Question: I am trying to use google+ api, and i had to modify the sample authentification example to fit my needs like this:
'''
<script src="https://apis.google.com/js/client.js"></script>
'''
Instead of this:
'''
<script src="https://apis.google.com/js/client.js?onload=handleClientLoad"></script>
'''
Basically removed the onload parameter, and placed all the functionality on dom ready.
Here is the problem which i just don't understand:
Code:
'''
console.log(gapi);
console.log(gapi.client);
$.each(gapi, function(){
console.log(this);
});
gapi.client.setApiKey(this.options.apiKey);
'''
Output:

So, my question basically is:
Why at console.log(gapi) it shows that it has sub-objects like client and auth, and at console.log(gapi.client) it says undefined ?
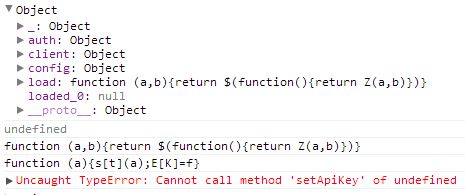
Answer: You must use the ?onload callback parameter, it is called when the JS Client has finished loading asynchronously. By running on dom ready, you are trying to access gapi.client before it has been defined. What's happening is that the /js/client.js script defines gapi and some helper functions, but gapi.client and gapi.auth aren't defined until the JS client has finished loading. When you inspect the Object logged by console.log(gapi), the client has finished loading, so you see gapi.client and gapi.auth defined.